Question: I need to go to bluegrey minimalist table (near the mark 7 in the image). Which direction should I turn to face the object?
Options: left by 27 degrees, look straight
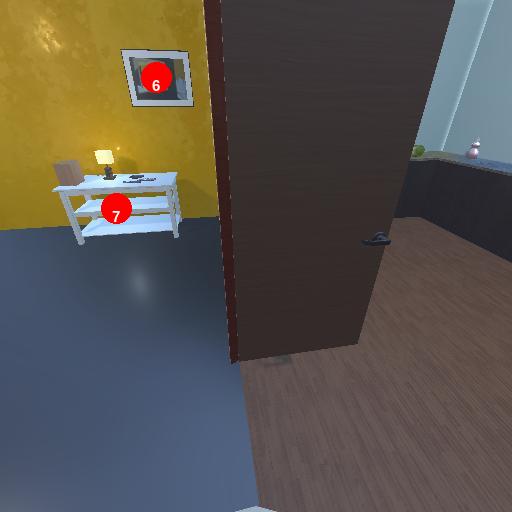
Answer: left by 27 degrees